Question: When clicking a button like the 'like' button on Facebook, the like seems immediately (read: instantly) executed.
How is the user guaranteed that the Ajax call actually succeeded?
Is the 'like' visible at the client only executed as a response of the server?
Visually, it seems to happen instantly and I've never experienced it otherwise.
The response from the server after clicking 'like', looks like a bunch of code that I don't understand:

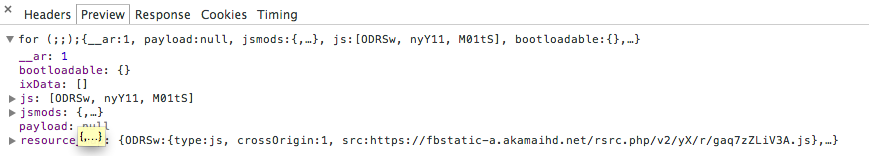
Answer: I read this question yesterday and then today Facebook's ajax failed!
Under a Facebook picture, the like button changed from "like" to "unlike", and then quickly changed back.
Then a dialog box box called "Try Again Soon" popped up, saying "Sorry there is a temporary problem with this post. Please try again in a few moments."
So that's what ensures the user won't just scroll past the error.